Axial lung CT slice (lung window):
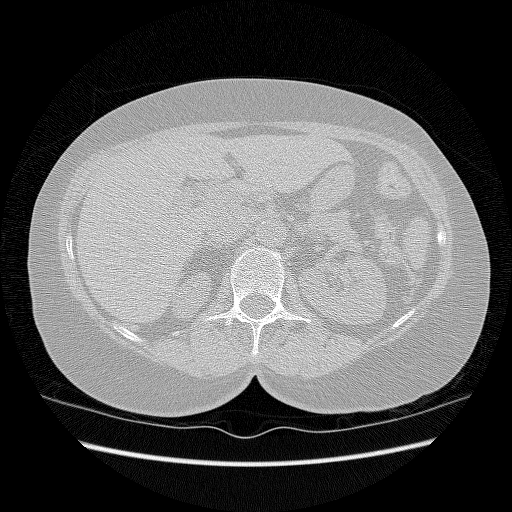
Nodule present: no